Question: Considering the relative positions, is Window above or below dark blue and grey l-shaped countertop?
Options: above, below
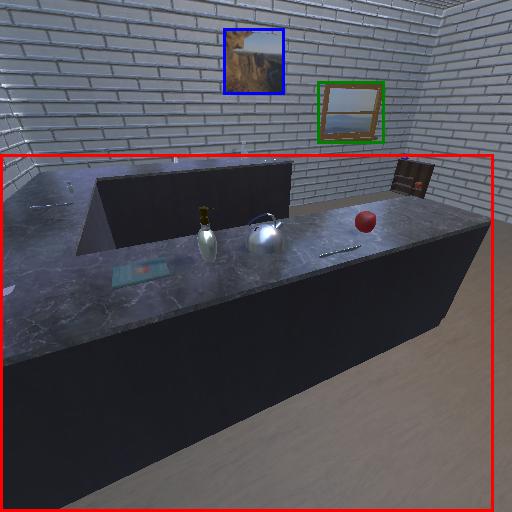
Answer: above